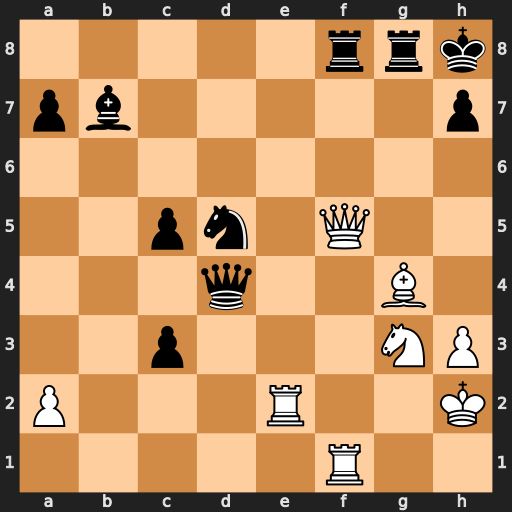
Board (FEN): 5rrk/pb5p/8/2pn1Q2/3q2B1/2p3NP/P3R2K/5R2
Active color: w
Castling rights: -
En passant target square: -
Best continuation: Qxf8 Rxf8 Rxf8+